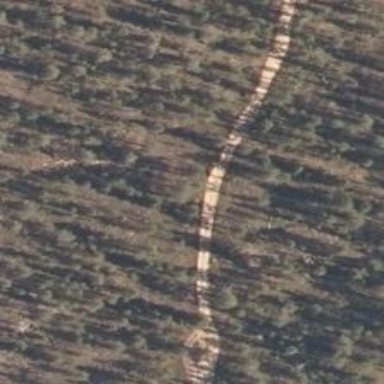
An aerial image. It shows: Intermediate-level Nordic track.